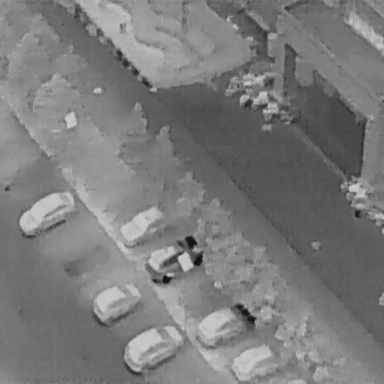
There are 21 objects shown in the infrared image, including seven Cars, and 14 Bicycles.